Field crop: tomato
Growth stage: 1
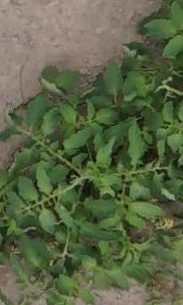
Species: tomato